Interaction volume radius: 5 \u00c5
Interaction volume height: 35 \u00c5
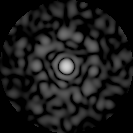
Disorder parameter: 0.8171